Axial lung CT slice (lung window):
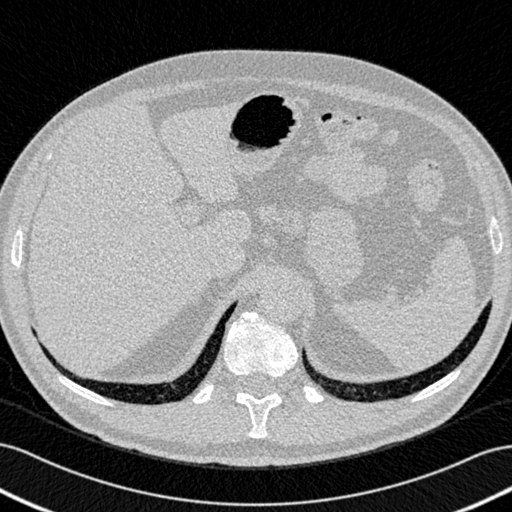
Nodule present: no